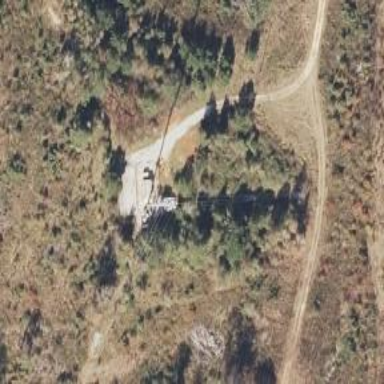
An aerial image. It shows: Communication mast tower.